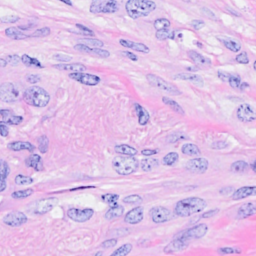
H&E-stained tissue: Breast